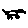
Label: cat